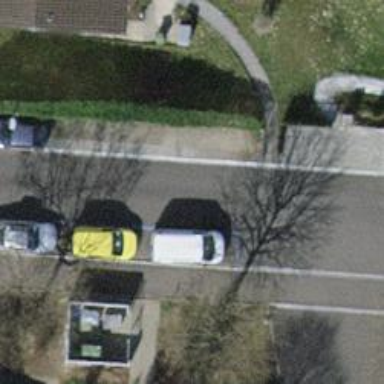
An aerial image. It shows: Smooth asphalt road in residential area.